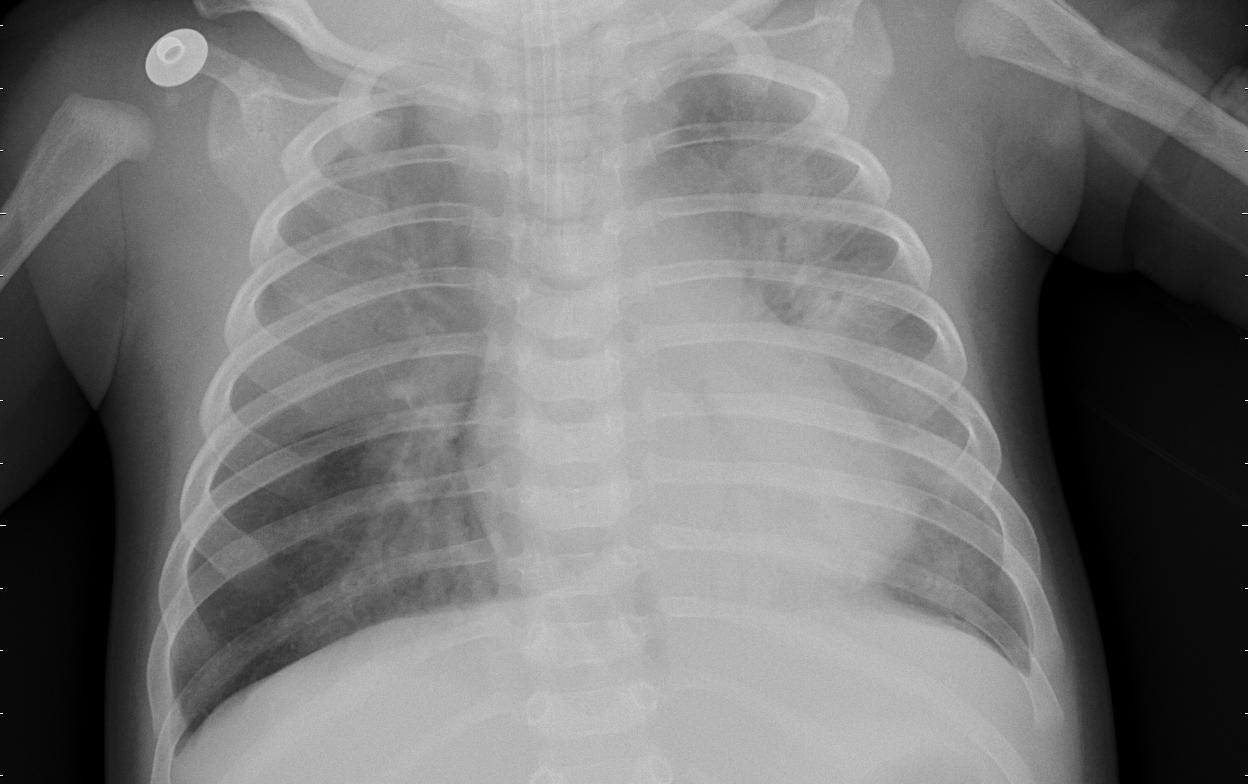
Diagnosis: PNEUMONIA